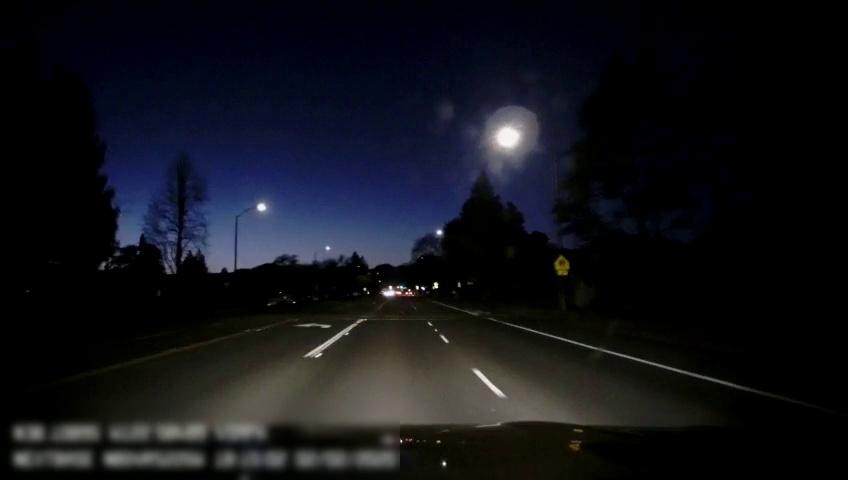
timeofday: Night
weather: Other
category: Drivable Space
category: Drivable Space
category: Lanes | Alternate Lane
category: Lanes | Current Lane
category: Lanes | Current Lane
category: Lanes | Opposite Lane
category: Traffic | Signs